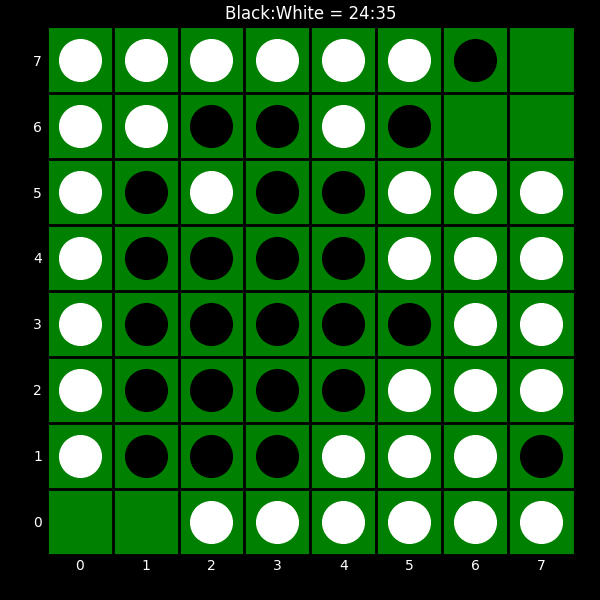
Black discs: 24
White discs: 35